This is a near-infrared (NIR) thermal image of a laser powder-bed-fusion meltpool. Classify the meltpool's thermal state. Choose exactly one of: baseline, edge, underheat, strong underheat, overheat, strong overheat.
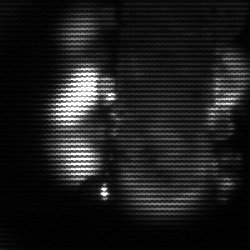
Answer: strong underheat